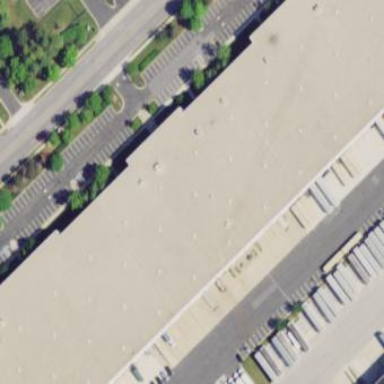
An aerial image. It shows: Commercial building.